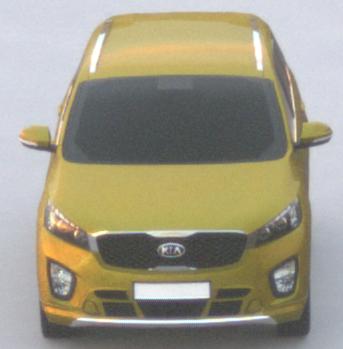
Make: KIA
Model: Sorento 2.2 CRDi
Detailed model: Sorento (UM)
Model produced from: 2015/03
Model produced until: 2017/10
Doors: 5
Color: yellow
Road condition: dry road
Daytime: sunrise or sunset
Contrast: medium contrast